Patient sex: M
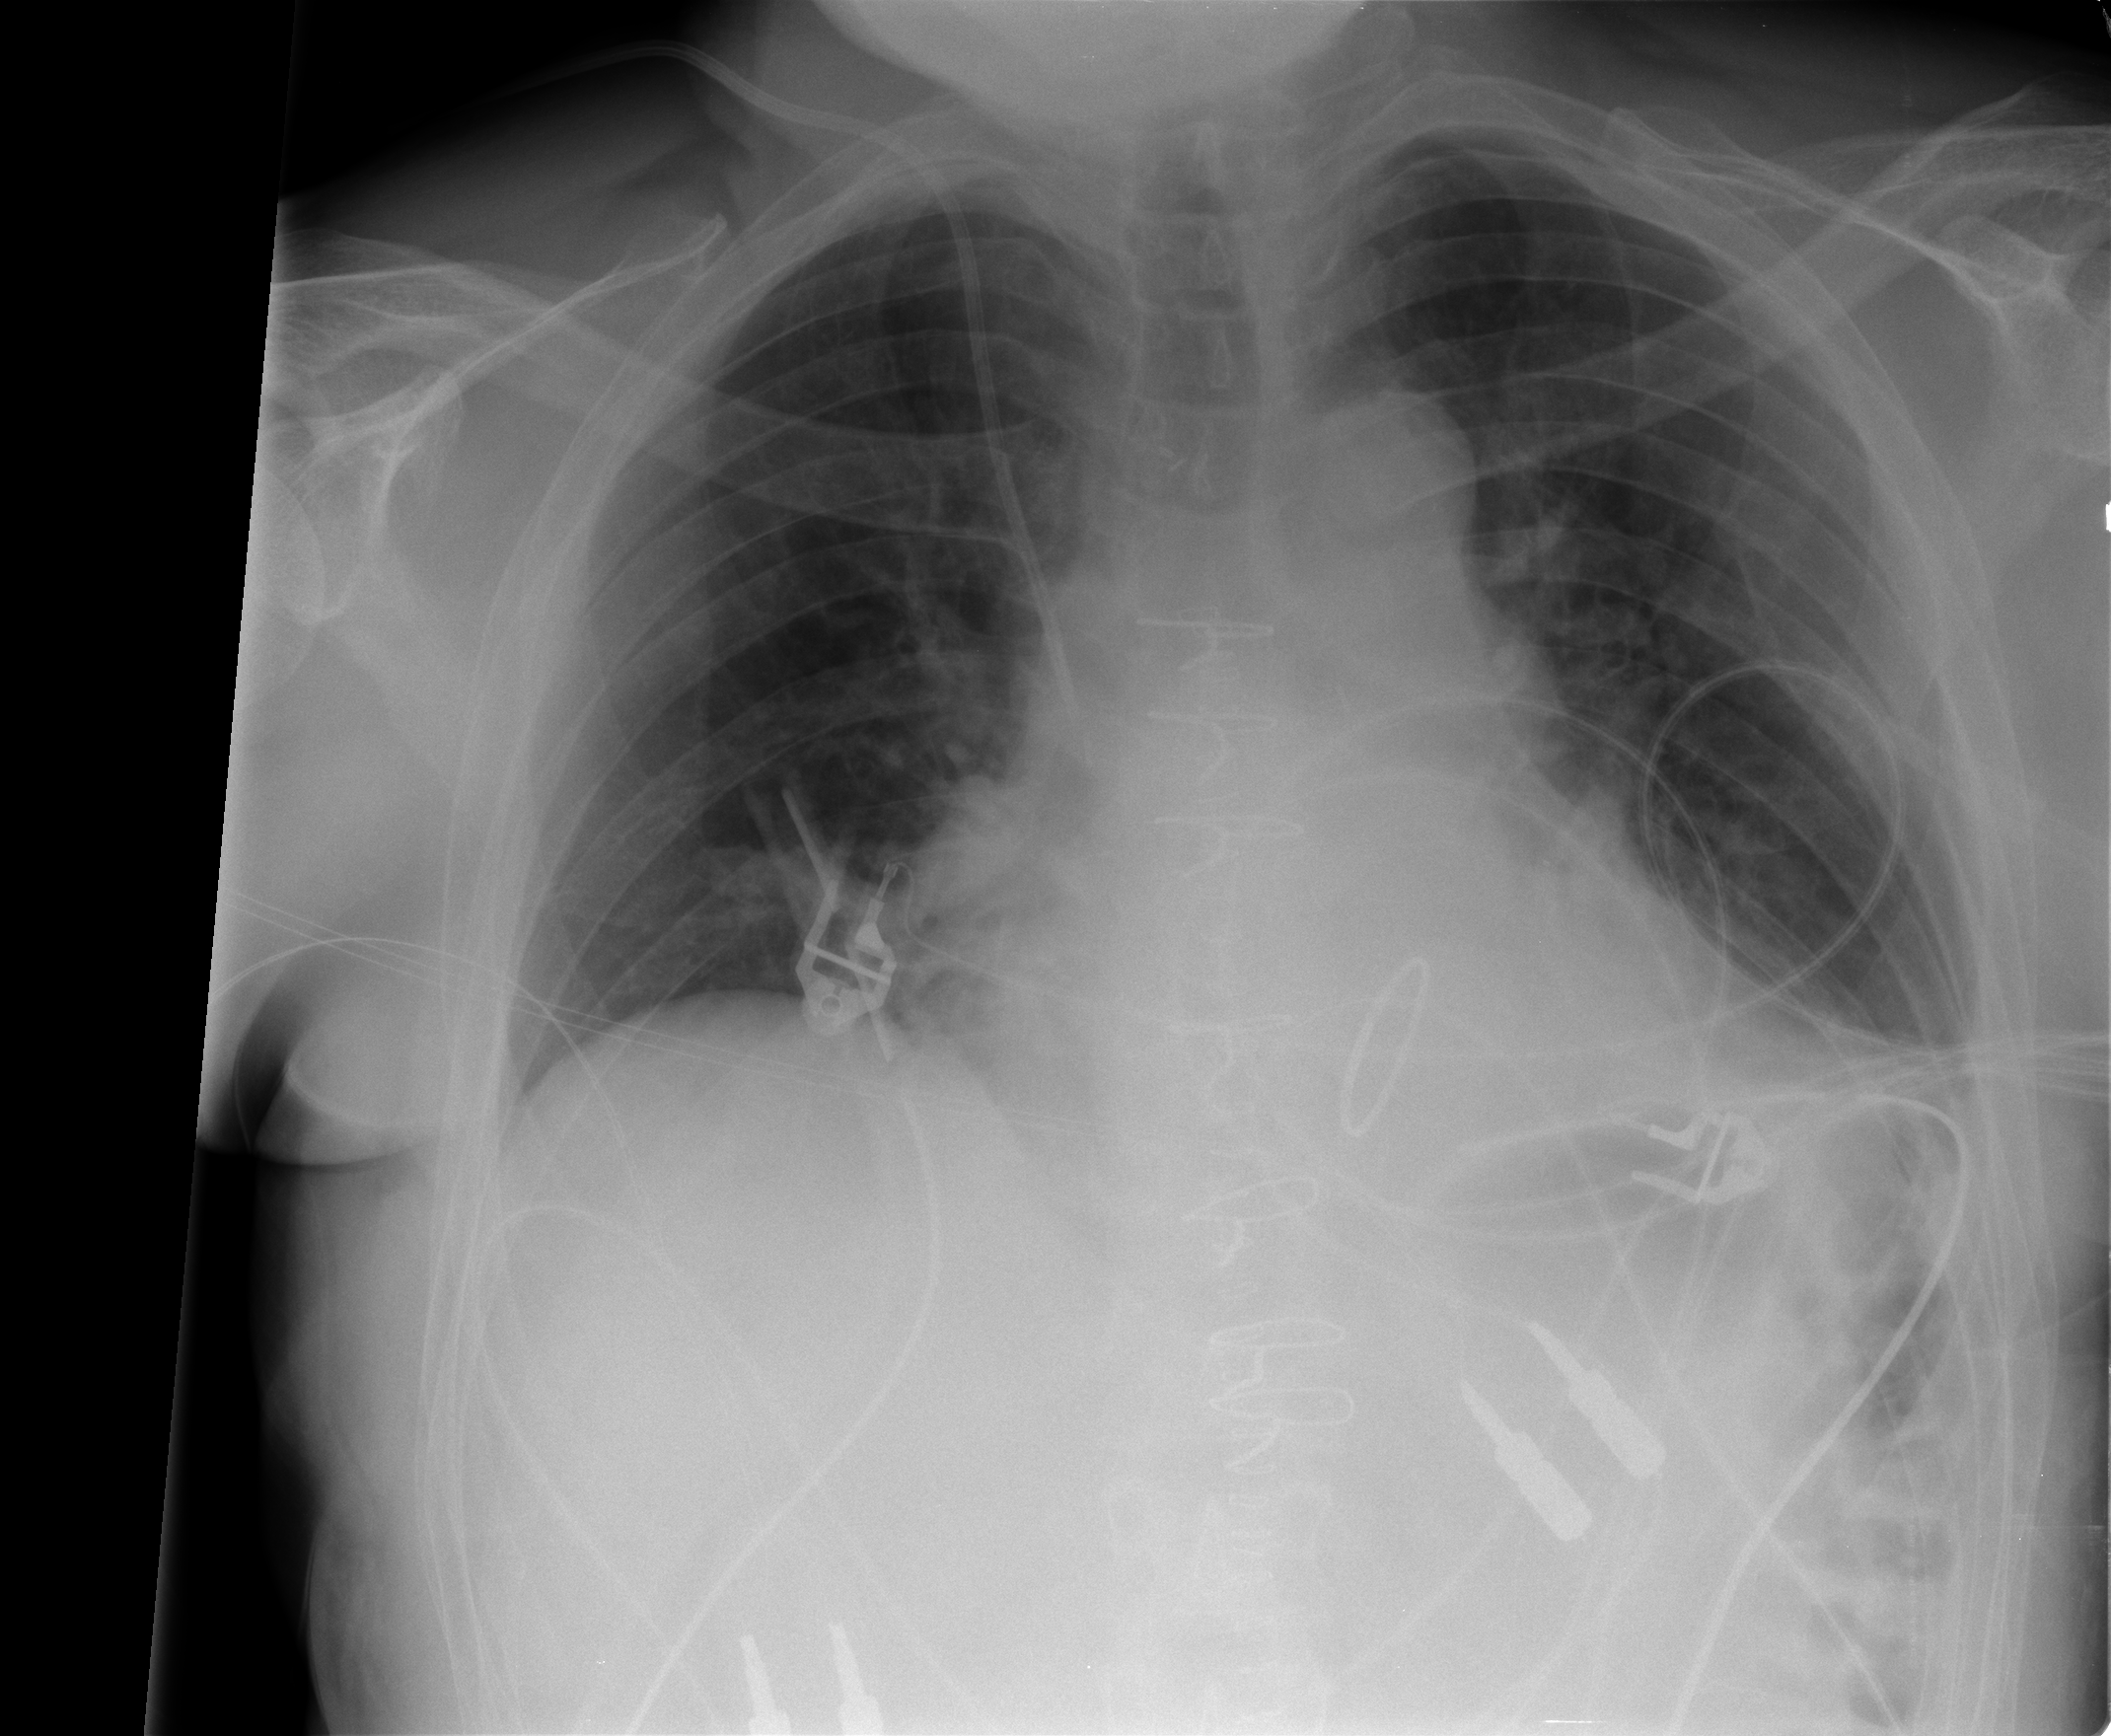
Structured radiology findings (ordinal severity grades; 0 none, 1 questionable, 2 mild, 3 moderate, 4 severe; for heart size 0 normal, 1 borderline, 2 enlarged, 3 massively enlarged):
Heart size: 2
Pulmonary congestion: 2
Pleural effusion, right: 0
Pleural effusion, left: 2
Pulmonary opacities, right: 0
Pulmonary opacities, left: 2
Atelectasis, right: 2
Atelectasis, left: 2